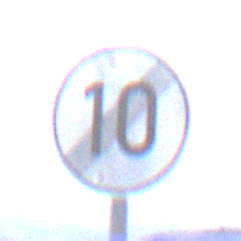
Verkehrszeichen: EndeGeschwindigkeit10
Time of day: SunriseSunset
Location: Outdoor (Nature)
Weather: PartlyCloudy
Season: NotSpecified
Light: Natural